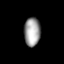
Tissue: lung
Cell type: Epithelial cells
Senescence score: 0.1512
Nuclear area (px): 463
Mean DAPI intensity: 155.192